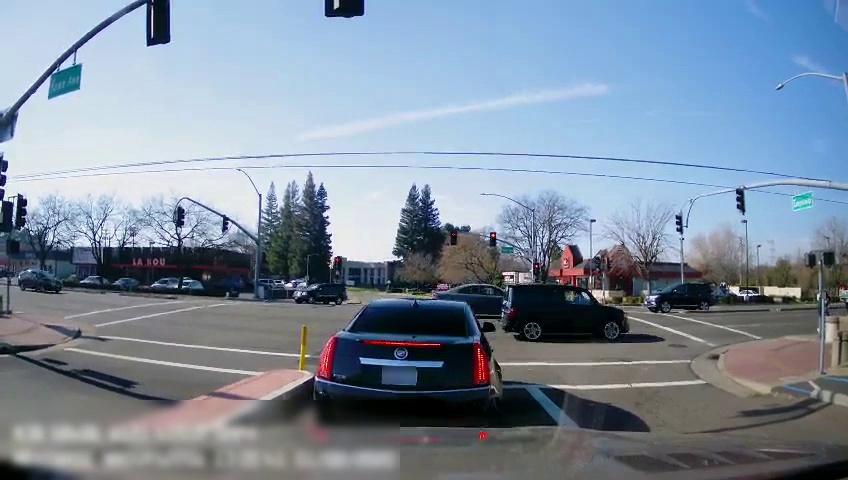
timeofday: Day
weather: Sunny
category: Drivable Space
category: Vehicles | SUV
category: Vehicles | Car
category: Vehicles | SUV
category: Vehicles | Car
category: Pedestrians
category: Vehicles | Car
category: Vehicles | Car
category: Vehicles | Car
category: Vehicles | Car
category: Vehicles | Car
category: Vehicles | Car
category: Lanes | Opposite Lane
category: Lanes | Current Lane
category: Traffic | Lights
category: Traffic | Lights
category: Traffic | Signs
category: Traffic | Lights
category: Traffic | Lights
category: Traffic | Lights
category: Traffic | Lights
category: Traffic | Lights
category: Traffic | Lights
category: Traffic | Lights
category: Traffic | Lights
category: Traffic | Signs
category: Traffic | Lights
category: Traffic | Lights
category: Traffic | Lights
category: Traffic | Lights
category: Traffic | Signs
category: Traffic | Lights
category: Traffic | Lights
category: Traffic | Lights